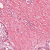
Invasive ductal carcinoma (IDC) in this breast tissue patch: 0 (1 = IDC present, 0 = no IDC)